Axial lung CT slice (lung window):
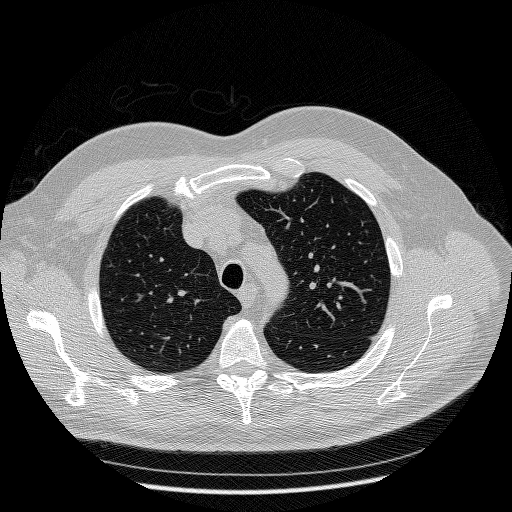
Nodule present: no